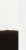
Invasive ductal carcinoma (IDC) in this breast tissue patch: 0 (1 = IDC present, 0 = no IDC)